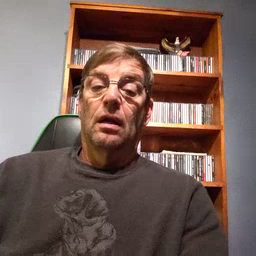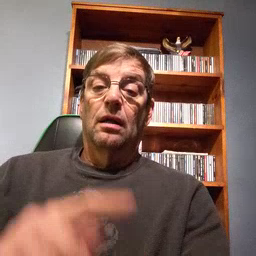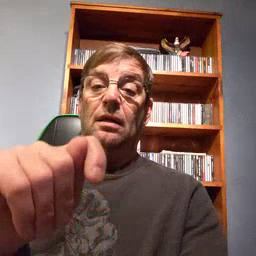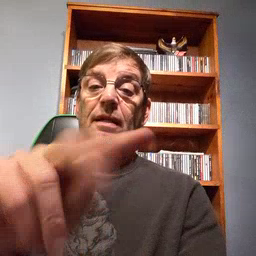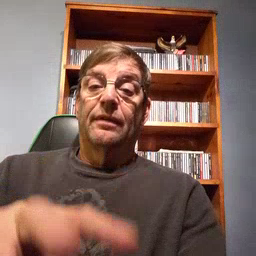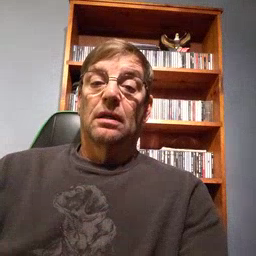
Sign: TV